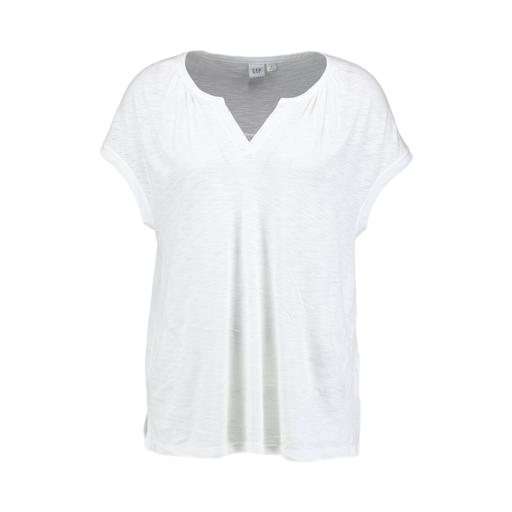
natural women's kia shirt, white split neck tee, white dolman-sleeve split-neck top only macy, white background